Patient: sex M, age 52
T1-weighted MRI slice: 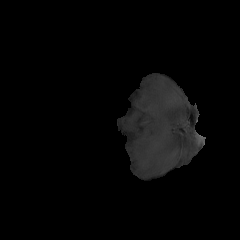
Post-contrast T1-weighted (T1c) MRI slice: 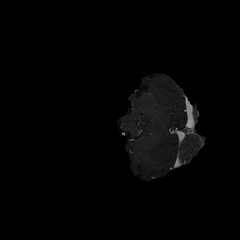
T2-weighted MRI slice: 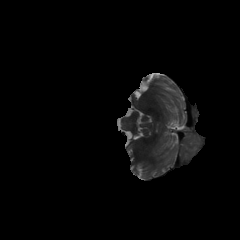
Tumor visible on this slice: no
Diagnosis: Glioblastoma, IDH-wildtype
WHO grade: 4